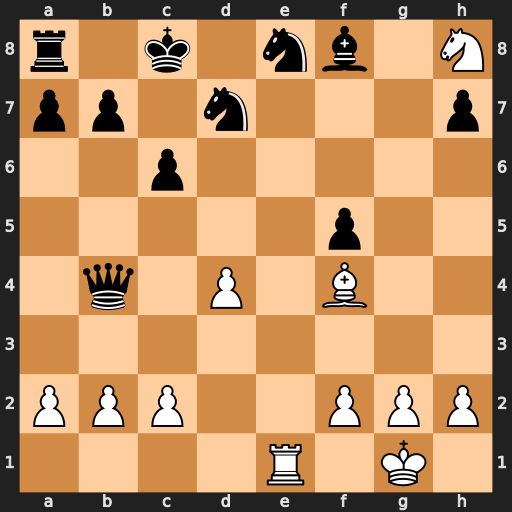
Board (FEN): r1k1nb1N/pp1n3p/2p5/5p2/1q1P1B2/8/PPP2PPP/4R1K1
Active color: w
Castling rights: -
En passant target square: -
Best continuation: Rxe8#